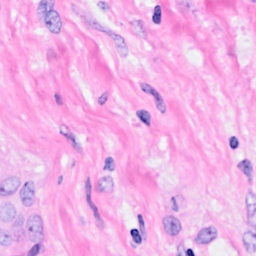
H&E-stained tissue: Breast